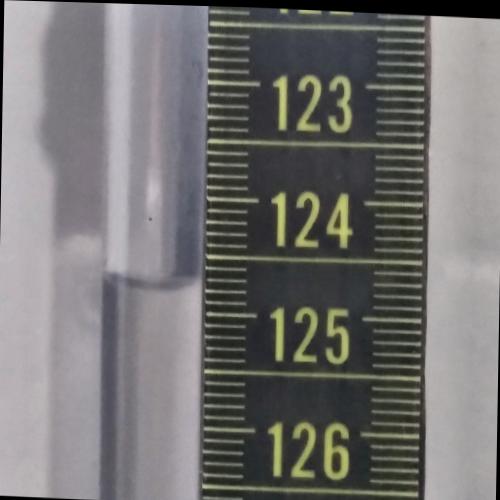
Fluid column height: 124.7 cm